Interaction volume radius: 5 \u00c5
Interaction volume height: 35 \u00c5
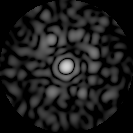
Disorder parameter: 0.8482